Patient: sex F, age 57
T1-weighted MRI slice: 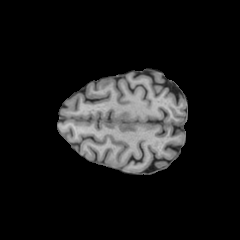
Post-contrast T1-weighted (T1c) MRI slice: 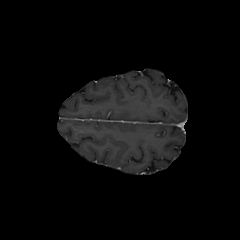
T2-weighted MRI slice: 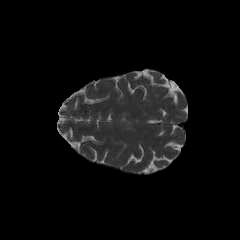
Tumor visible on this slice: no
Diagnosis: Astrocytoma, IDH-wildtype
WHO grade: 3